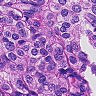
Metastatic tissue present: yes